Question: I need to plot a x-y function, that shows the histograms at x-values. Something similar to the bottom plot of the next figure:

I tried to use matlab's "barh", but can't plot many in the same figure.
Any ideas?
Or, maybe displacing the origin (baseline, basevalue in barseries properties) of successive plots would work. How could I do that for barh?
thanks.
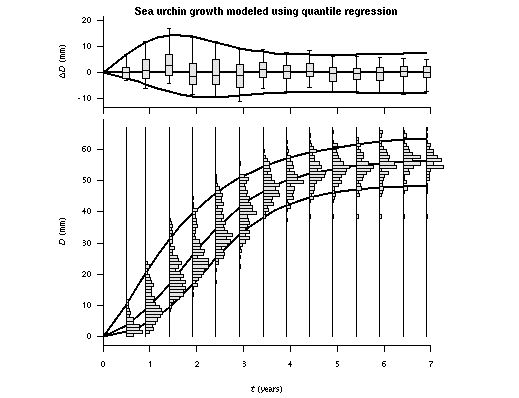
Answer: Using ''Position'' of axes property
'''
% generate "data"
m = rand( 40,10 );
[n x] = hist( m, 50 );
% the actual plotting
figure;
ma = axes('Position',[.1 .1 .8 .8] ); % "parent" axes
N = size(n,2); % number of vertical bars
for ii=1:N,
% create an axes inside the parent axes for the ii-the barh
sa = axes('Position', [0.1+(ii-1)*.8/N, 0.1, .8/N, .8]); % position the ii-th barh
barh( x, n(:,ii), 'Parent', sa);
axis off;
end
'''